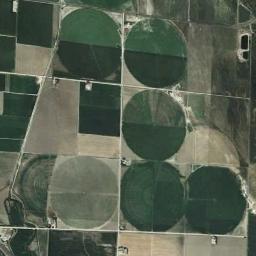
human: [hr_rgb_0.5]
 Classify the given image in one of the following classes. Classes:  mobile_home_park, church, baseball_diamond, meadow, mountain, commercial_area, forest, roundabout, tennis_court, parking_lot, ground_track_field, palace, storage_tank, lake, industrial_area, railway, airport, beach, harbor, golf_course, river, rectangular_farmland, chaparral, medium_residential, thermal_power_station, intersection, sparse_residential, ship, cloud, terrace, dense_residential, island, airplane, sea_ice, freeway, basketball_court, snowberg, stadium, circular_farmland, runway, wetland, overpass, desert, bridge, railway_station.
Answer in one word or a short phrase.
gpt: circular_farmland